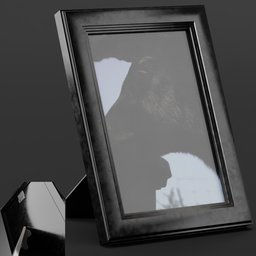
Label: decoration